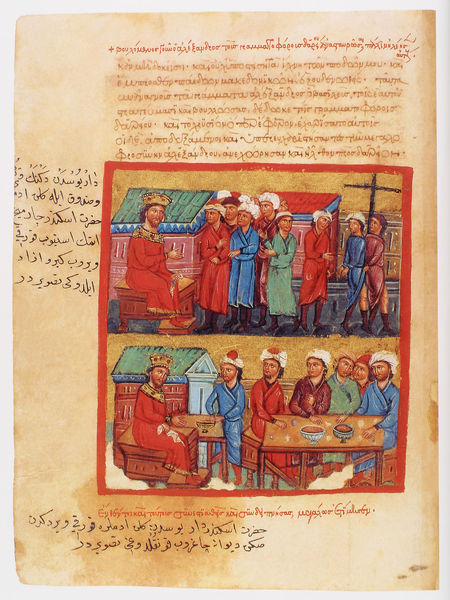
Titel: Der griechische Alexanderroman
Institution: Venedig, Hellenic Institute Codex Gr. 5
Schlagwörter: blau, kopf, grün, menschen, sitzen, braun, hüte, männer, schwarz, stuhl, säule, tisch, dach, gebäude, haus, rot, beige, malerei, versammlung, mütze, rahmen, schale, schüssel, bild, häuser, mantel, krone, schrift, rand, könig, essen, buch, kreuz, seite, illustration, text, mahl, mahlzeit, buchdruck, buchseite, arabisch, empfang, kreuzzug, jünger, turban, miniatur, handschrift, sitzung, hebräisch, korne, buchmalerei, abendmal, buchseit, seite+, turbon